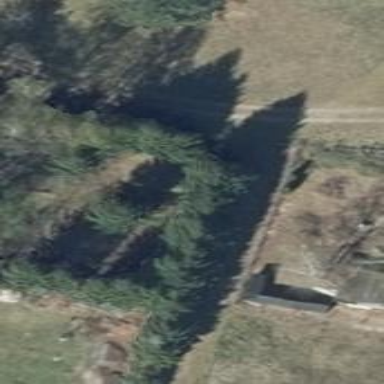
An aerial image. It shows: Row of evergreen needle-leaved trees.